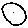
Label: circle